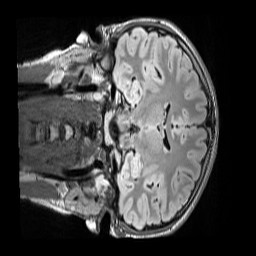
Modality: FLAIR
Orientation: coronal
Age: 13
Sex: male
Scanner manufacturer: siemens
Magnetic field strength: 3 T
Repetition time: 5 s
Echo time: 0.388 s